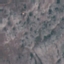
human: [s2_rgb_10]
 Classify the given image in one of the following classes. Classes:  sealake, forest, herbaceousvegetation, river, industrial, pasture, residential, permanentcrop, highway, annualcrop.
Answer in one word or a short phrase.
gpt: HerbaceousVegetation